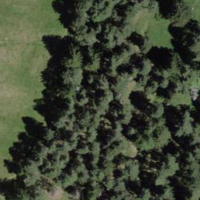
EUNIS habitat code: 43
Species observed at this site:
Colchicum autumnale